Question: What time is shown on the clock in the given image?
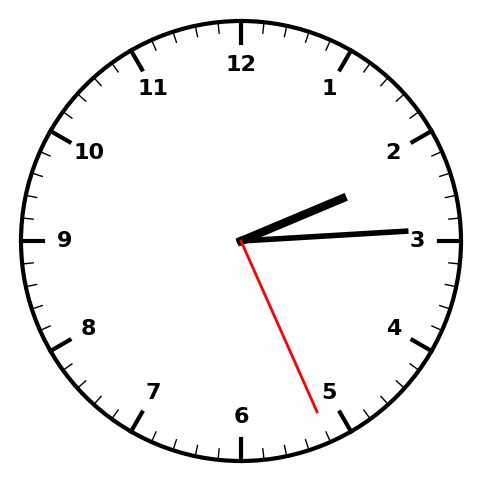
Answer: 02:14:26